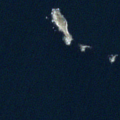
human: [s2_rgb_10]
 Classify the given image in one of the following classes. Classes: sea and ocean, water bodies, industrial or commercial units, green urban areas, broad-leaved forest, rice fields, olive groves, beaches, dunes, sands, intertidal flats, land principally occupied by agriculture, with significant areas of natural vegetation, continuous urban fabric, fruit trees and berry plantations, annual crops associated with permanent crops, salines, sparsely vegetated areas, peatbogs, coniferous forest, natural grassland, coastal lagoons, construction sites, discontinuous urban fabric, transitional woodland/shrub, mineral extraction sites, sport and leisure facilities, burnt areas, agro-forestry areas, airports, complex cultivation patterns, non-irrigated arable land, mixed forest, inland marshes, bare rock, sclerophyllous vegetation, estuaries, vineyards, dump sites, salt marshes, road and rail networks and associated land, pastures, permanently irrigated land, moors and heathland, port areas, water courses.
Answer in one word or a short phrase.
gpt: sea and ocean